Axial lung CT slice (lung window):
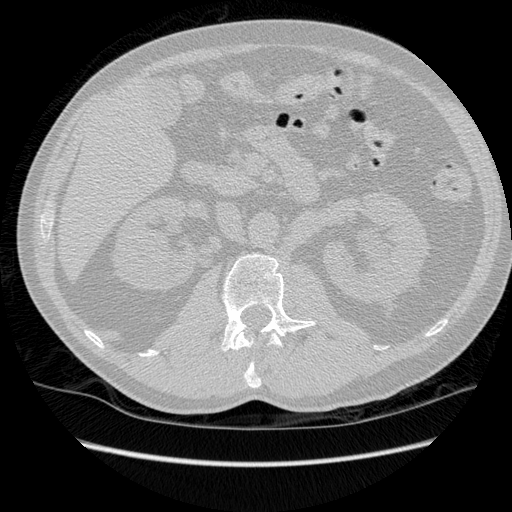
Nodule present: no